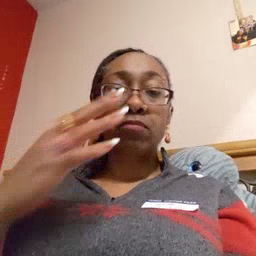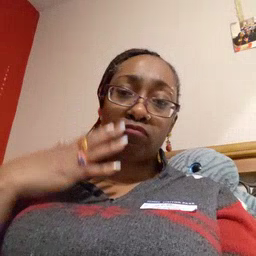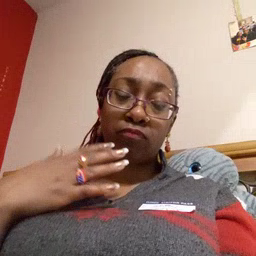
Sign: sad